Question: I am trying to create a custom UIBarbuttonItem that uses just a png with transparency so that I only have an icon as button. When I try to set the button image, set the background as white, and set the style to Plain I still get an inner shadow and black border around it.
What gives?

I have tried the below code and it still puts the black border around it.
'''
UIImage *background = [UIImage imageNamed:@"Dismiss_normal.png"];
UIImage *backgroundSelected = [UIImage imageNamed:@"Dismiss_selected.png"];
self.closeButton = [UIButton buttonWithType:UIButtonTypeCustom];
[self.closeButton addTarget:self action:@selector(closeButtonPressed:) forControlEvents:UIControlEventTouchUpInside]; //adding action
[self.closeButton setBackgroundImage:background forState:UIControlStateNormal];
[self.closeButton setBackgroundImage:backgroundSelected forState:UIControlStateSelected];
self.closeButton.frame = CGRectMake(0 ,0,background.size.width, background.size.height);
self.closeButtonItem = [[UIBarButtonItem alloc] initWithCustomView:self.closeButton];
self.navigationItem.leftBarButtonItem = self.closeButtonItem;
'''
What I noticed is if I do a modal segue the button, with the code above still has a black border around it, but if I do a push segue it doesn't? WTF?
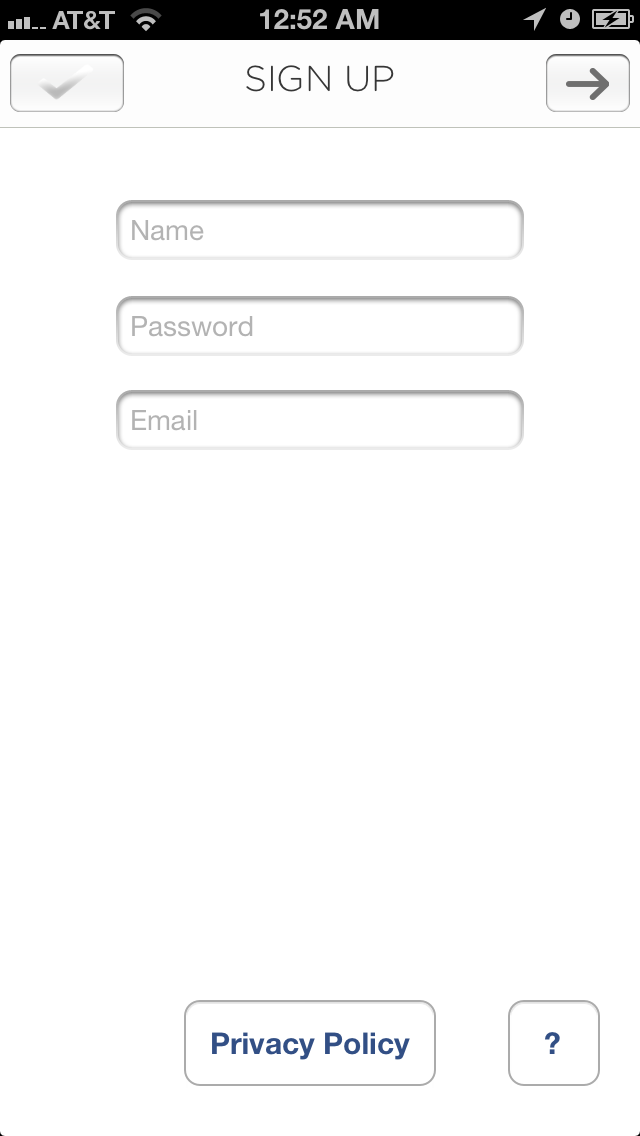
Answer: I understood your problem.
When you actually push a 'UIViewController' it will be a part of existing 'UINavigationController'. So the 'UINavigationBar' retains. But when you use 'ModalViewController' its just another 'UIViewController' kind of "added" to your existing 'UIViewController'. So the 'UINavigationBar' won't be there.
But you can add another 'UINavigationBar' from 'xib' and add a 'UIButton'. But don't directly add the 'UIButton', if you do so it will automatically convert to 'UIBarButton' making it bordered.
So first drag a normal 'UIButton' to your 'UIView'(not navigation bar). Change it to custom and add 'UIImage' to it using 'Attribute Inspector'. Then drag that image to your custom created 'UINavigationBar'. It will work as I tried it just now. You can see the screen shot attached below.